Interaction volume radius: 5 \u00c5
Interaction volume height: 25 \u00c5
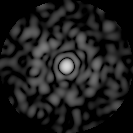
Disorder parameter: 0.8569